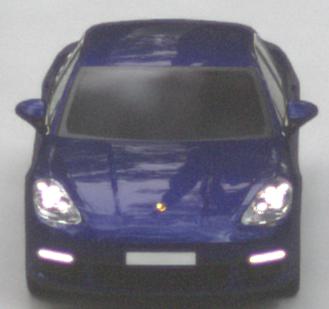
Make: Porsche
Model: Panamera
Detailed model: Panamera (971)
Model produced from: 2016/11
Model produced until: 2018/08
Doors: 5
Color: blue
Road condition: dry road
Daytime: sunrise or sunset
Contrast: medium contrast